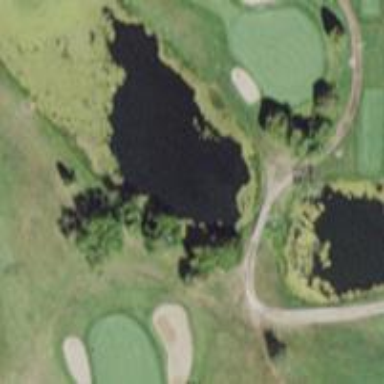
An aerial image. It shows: Water hazard on golf course. The hazard is natural water feature.